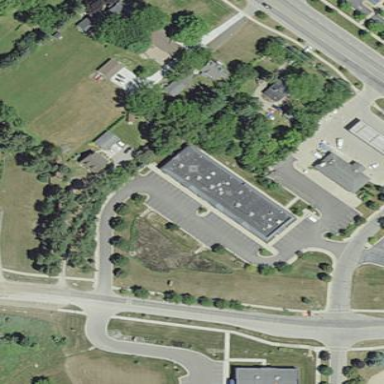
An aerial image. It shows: Commercial building.